Question: I want to mix a perspective and orthographic view, but I can't get it to work.
I want X and Y coordinates to be orthographic and Z perspective. For clarification I added a sketch of the desired transformation from OpenGL coordinates to screen display:

(I started from a <URL>
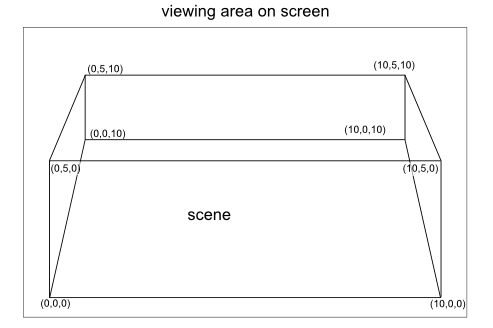
Answer: What you've drawn is simply perspective, not a mix. You just have to make sure that the viewing direction is parallel to the z axis to make the front and back faces of the box stay rectangular.